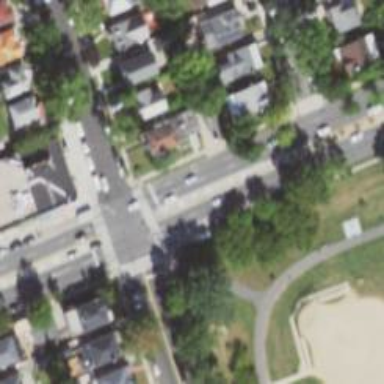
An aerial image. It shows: Residential road with asphalt surface. Sidewalk is present on the left side.